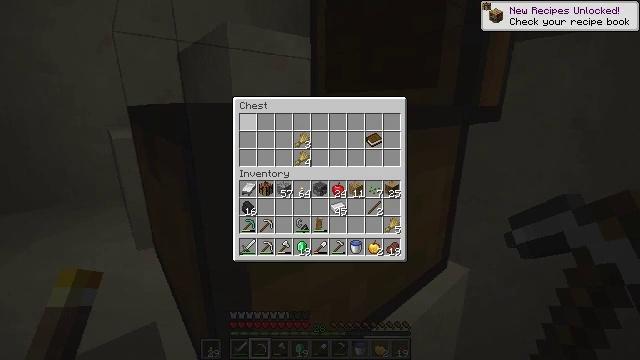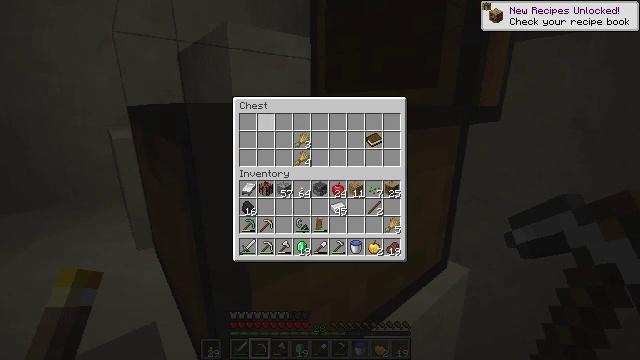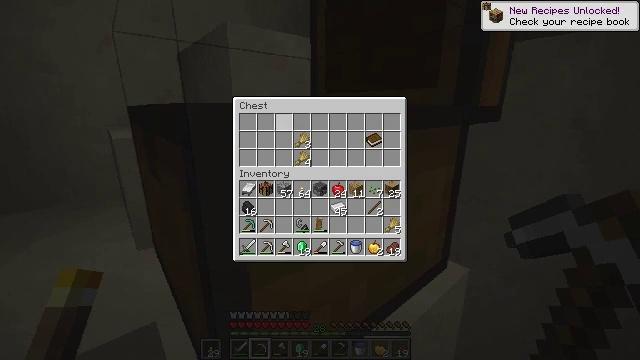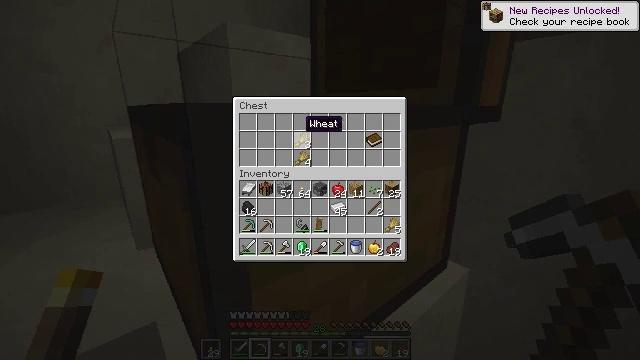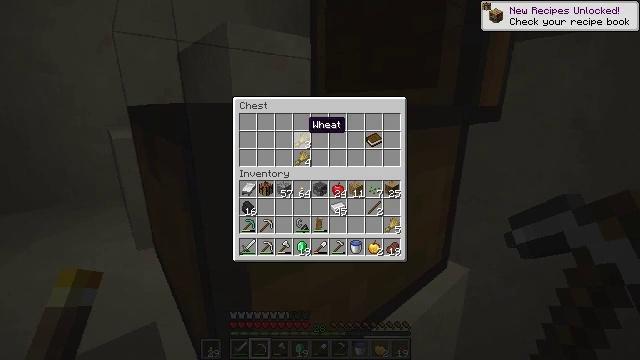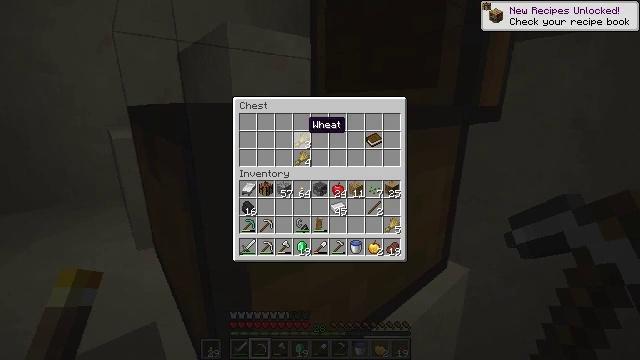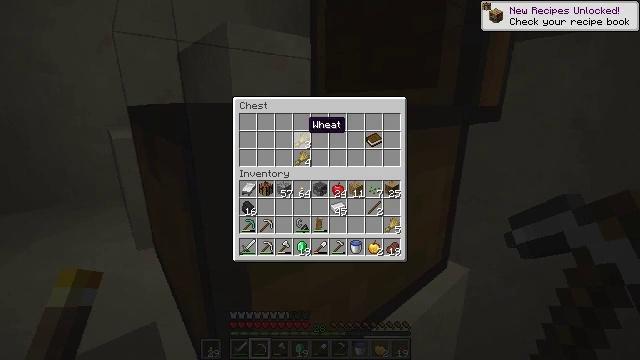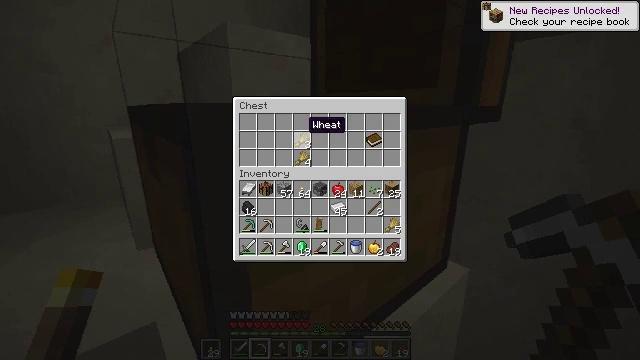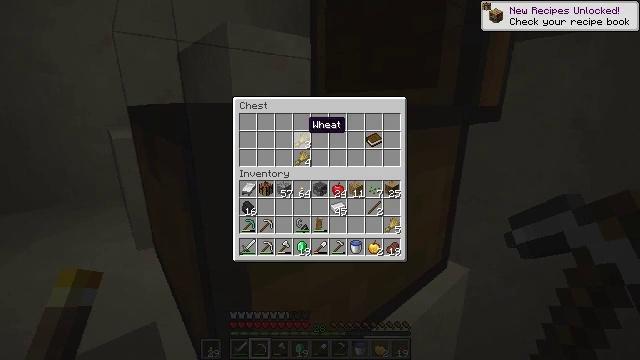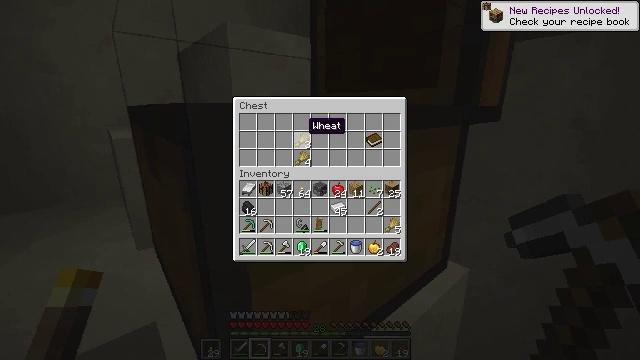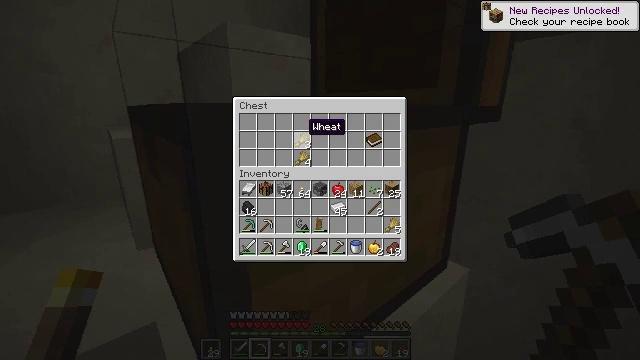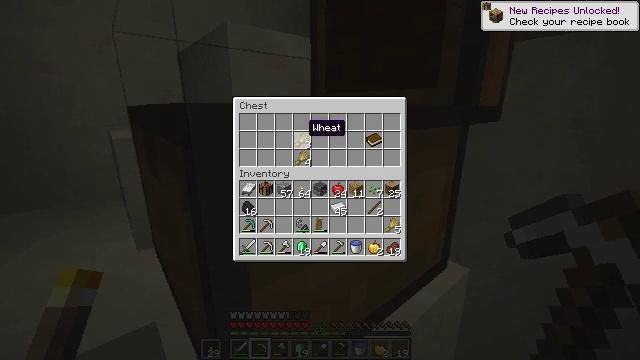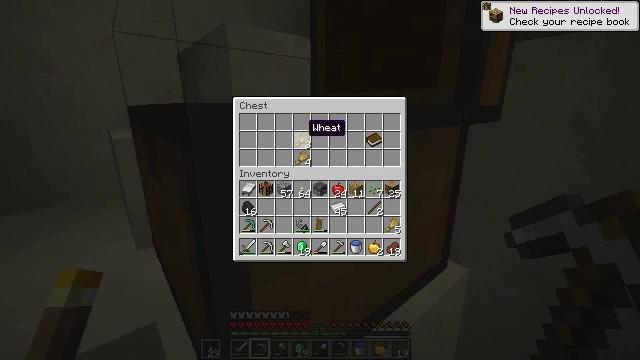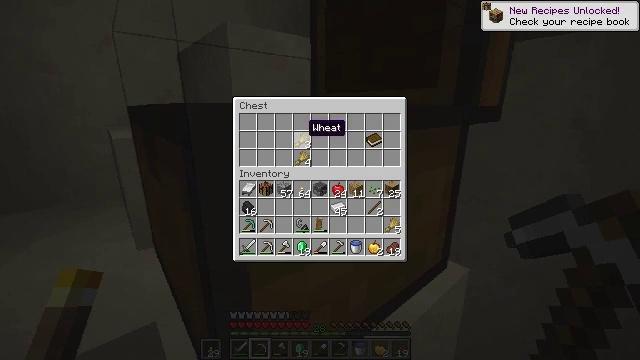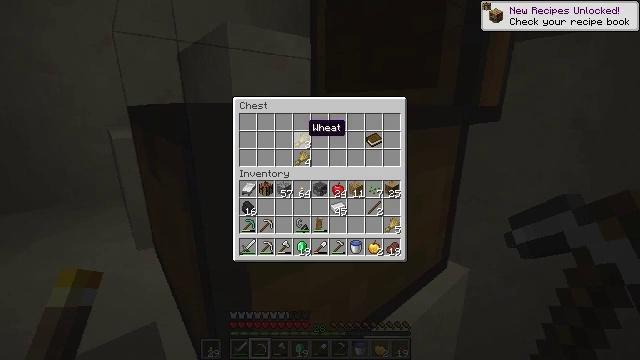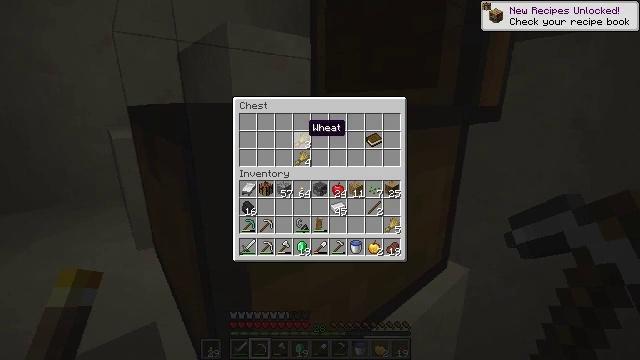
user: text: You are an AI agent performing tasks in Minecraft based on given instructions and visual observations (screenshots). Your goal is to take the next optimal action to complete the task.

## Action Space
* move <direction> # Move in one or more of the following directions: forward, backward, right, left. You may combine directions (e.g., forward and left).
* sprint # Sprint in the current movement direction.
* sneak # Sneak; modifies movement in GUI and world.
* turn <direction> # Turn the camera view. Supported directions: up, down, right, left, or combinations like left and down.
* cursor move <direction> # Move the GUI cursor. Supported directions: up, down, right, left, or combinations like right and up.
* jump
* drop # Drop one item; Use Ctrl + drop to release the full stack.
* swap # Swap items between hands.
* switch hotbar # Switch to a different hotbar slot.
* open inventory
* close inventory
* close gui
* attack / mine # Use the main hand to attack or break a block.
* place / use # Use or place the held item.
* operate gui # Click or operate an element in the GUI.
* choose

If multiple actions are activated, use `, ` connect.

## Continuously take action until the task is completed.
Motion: motion action
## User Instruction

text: Collect a hay block for crafting.
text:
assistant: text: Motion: sneak, cursor move right
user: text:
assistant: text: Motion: sneak, cursor move right
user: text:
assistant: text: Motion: sneak, cursor move right
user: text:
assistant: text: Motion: no_op
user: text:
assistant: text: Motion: no_op
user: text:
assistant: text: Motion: sneak
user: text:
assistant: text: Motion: sneak
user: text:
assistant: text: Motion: sneak
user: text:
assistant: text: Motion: sneak
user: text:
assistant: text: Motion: sneak
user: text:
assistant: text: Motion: sneak
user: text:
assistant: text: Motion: sneak
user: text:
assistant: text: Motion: sneak
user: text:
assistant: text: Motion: sneak
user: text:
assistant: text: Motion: sneak
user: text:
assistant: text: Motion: sneak
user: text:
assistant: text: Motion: sneak, operate gui
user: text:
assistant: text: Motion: sneak, operate gui
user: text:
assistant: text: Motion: sneak
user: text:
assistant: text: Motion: sneak
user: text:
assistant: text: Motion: sneak
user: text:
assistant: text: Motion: sneak
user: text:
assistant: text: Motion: sneak
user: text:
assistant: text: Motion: sneak, operate gui
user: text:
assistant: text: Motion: sneak, operate gui
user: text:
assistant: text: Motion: sneak, operate gui
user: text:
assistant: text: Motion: sneak
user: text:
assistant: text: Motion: sneak, cursor move right
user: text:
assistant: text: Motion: cursor move right and down
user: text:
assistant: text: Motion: cursor move right